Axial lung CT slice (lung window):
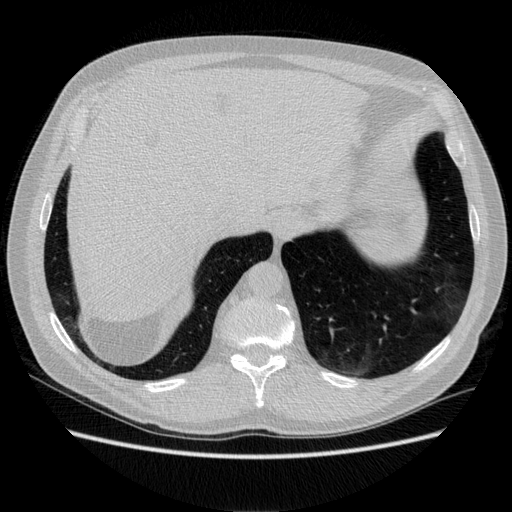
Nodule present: no